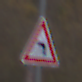
Verkehrszeichen: KurveLinks
Umgebung: Outdoor, Nature
Tageszeit: MorningAfternoon
Wetter: Overcast
Licht: Natural
Jahreszeit: NotSpecified
Kontrast: LowContrast